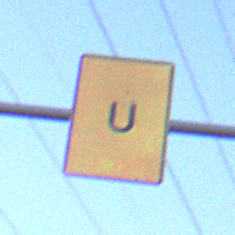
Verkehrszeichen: AnkuendigungOderFortsetzungUmleitungOhnePfeilsymbol
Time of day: SunriseSunset
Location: Outdoor (Nature)
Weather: Clear
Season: NotSpecified
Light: Natural